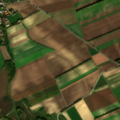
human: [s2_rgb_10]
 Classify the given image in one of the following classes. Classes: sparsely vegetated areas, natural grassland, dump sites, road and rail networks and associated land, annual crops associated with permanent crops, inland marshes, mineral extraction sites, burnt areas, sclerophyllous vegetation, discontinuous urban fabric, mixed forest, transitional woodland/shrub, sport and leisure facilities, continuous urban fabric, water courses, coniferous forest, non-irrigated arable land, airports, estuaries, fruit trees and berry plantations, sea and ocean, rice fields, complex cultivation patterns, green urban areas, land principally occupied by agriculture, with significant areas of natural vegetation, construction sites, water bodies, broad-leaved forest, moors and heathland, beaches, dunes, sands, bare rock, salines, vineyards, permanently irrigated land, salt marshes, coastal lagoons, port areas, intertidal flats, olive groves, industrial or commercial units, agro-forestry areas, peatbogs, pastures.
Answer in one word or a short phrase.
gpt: discontinuous urban fabric, non-irrigated arable land, land principally occupied by agriculture, with significant areas of natural vegetation